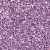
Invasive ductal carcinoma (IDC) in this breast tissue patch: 1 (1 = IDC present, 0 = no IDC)